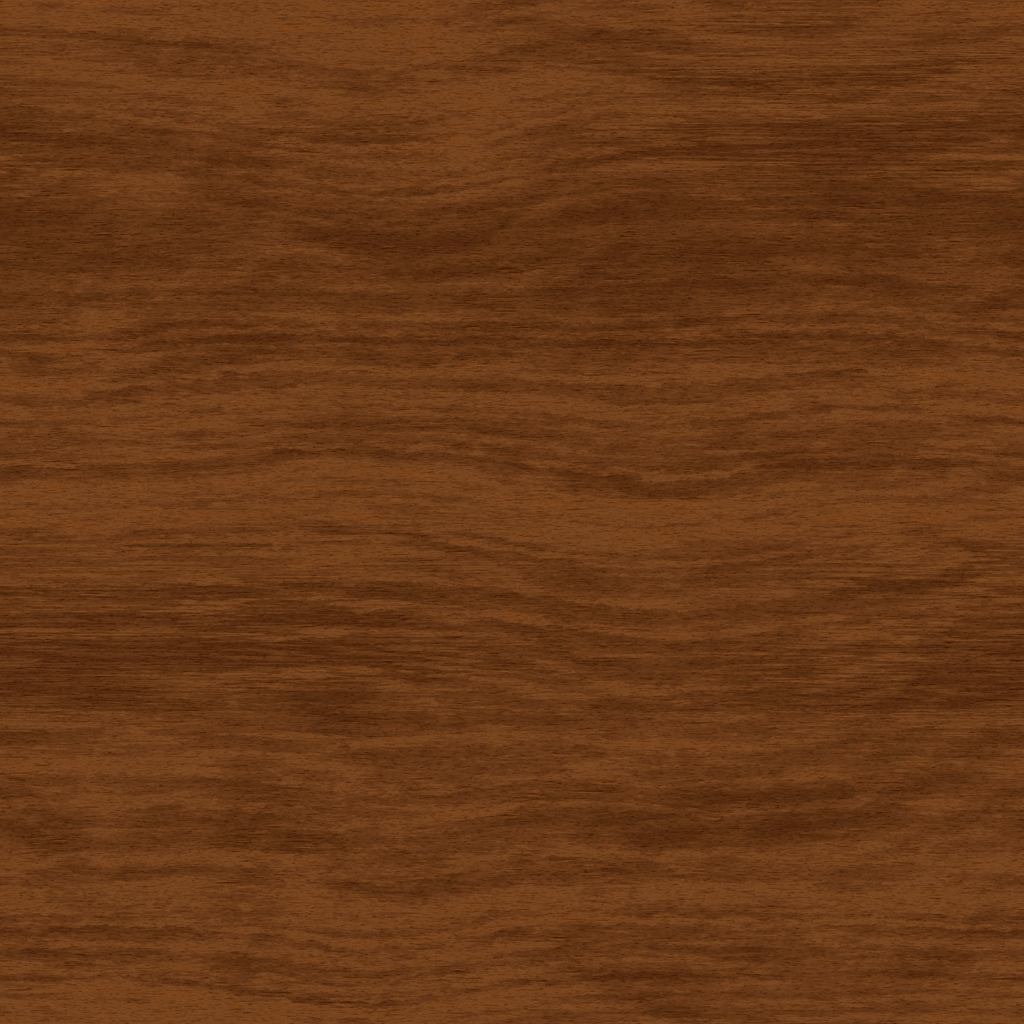
Texture map type: Color